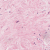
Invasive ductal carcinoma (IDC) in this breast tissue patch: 0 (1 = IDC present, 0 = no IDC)